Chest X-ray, PA view. Patient: 42 years old, sex M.
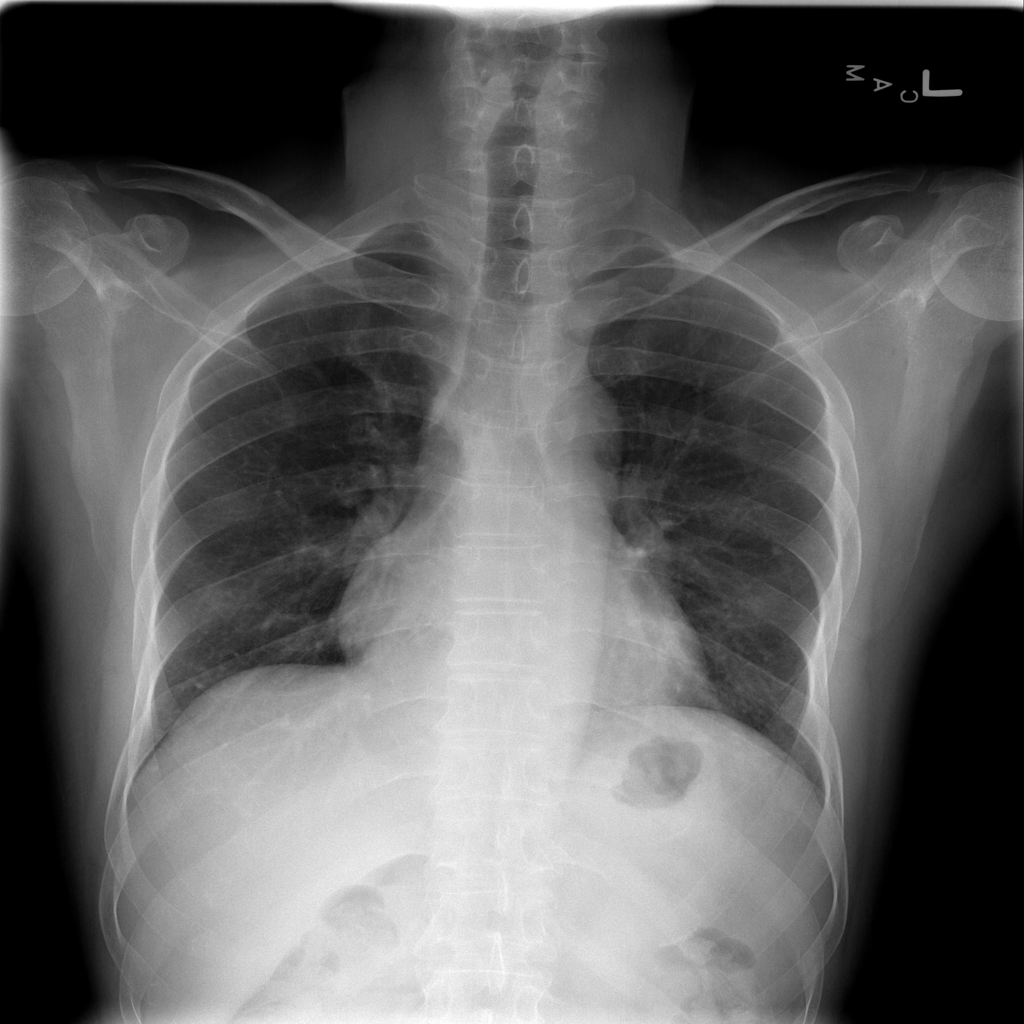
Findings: Cardiomegaly, Effusion